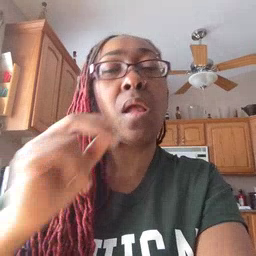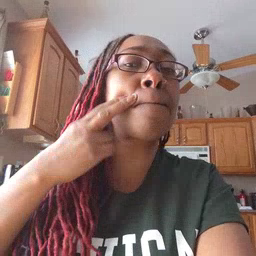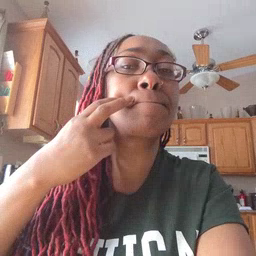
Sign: gum